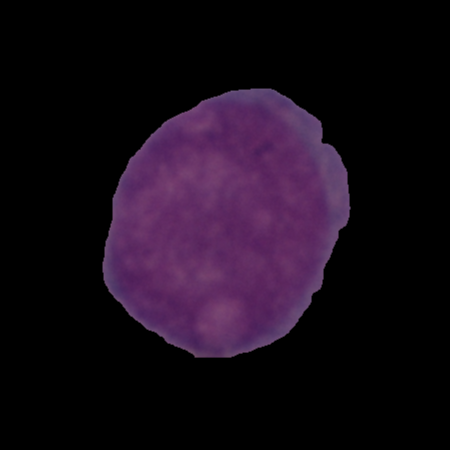
Label: cancer